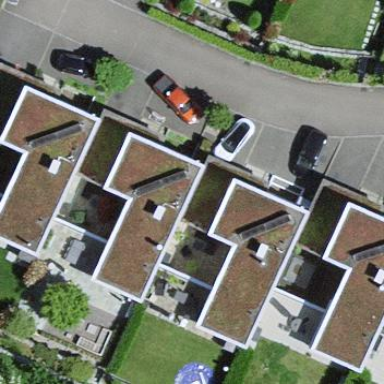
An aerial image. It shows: Terrace building.